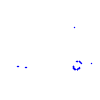
Particle: kaon